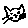
Label: cat